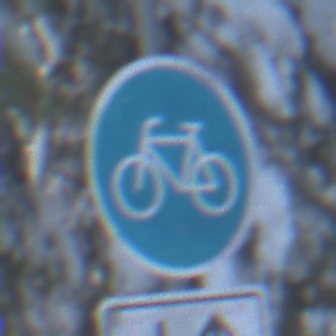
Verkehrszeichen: Radweg
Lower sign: RichtungsangabeDurchPfeile8
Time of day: MorningAfternoon
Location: Outdoor (Nature)
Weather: Clear
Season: Winter
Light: Natural